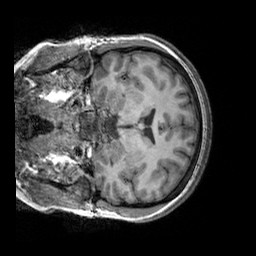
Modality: T1w
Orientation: coronal
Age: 32
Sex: female
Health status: healthy
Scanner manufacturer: siemens
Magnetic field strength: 3 T
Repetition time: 2.3 s
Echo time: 0.00303 s